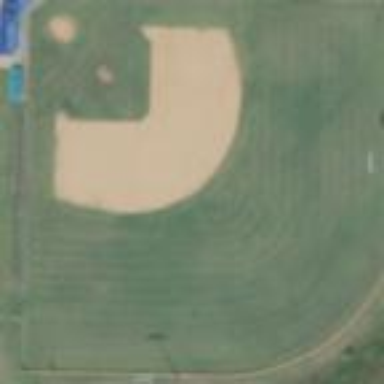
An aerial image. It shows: Softball pitch surrounded by fence.